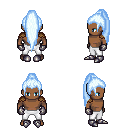
a pixel art fantasy rpg character, male body template, human, dark skin, leather shoulder armor, white pants, white cyan extra-long topknot hairstyle, metal gloves, metal boots, four views (front, back, left, right), 2x2 character sprite sheet, small pixel art, hard edges, no anti-aliasing